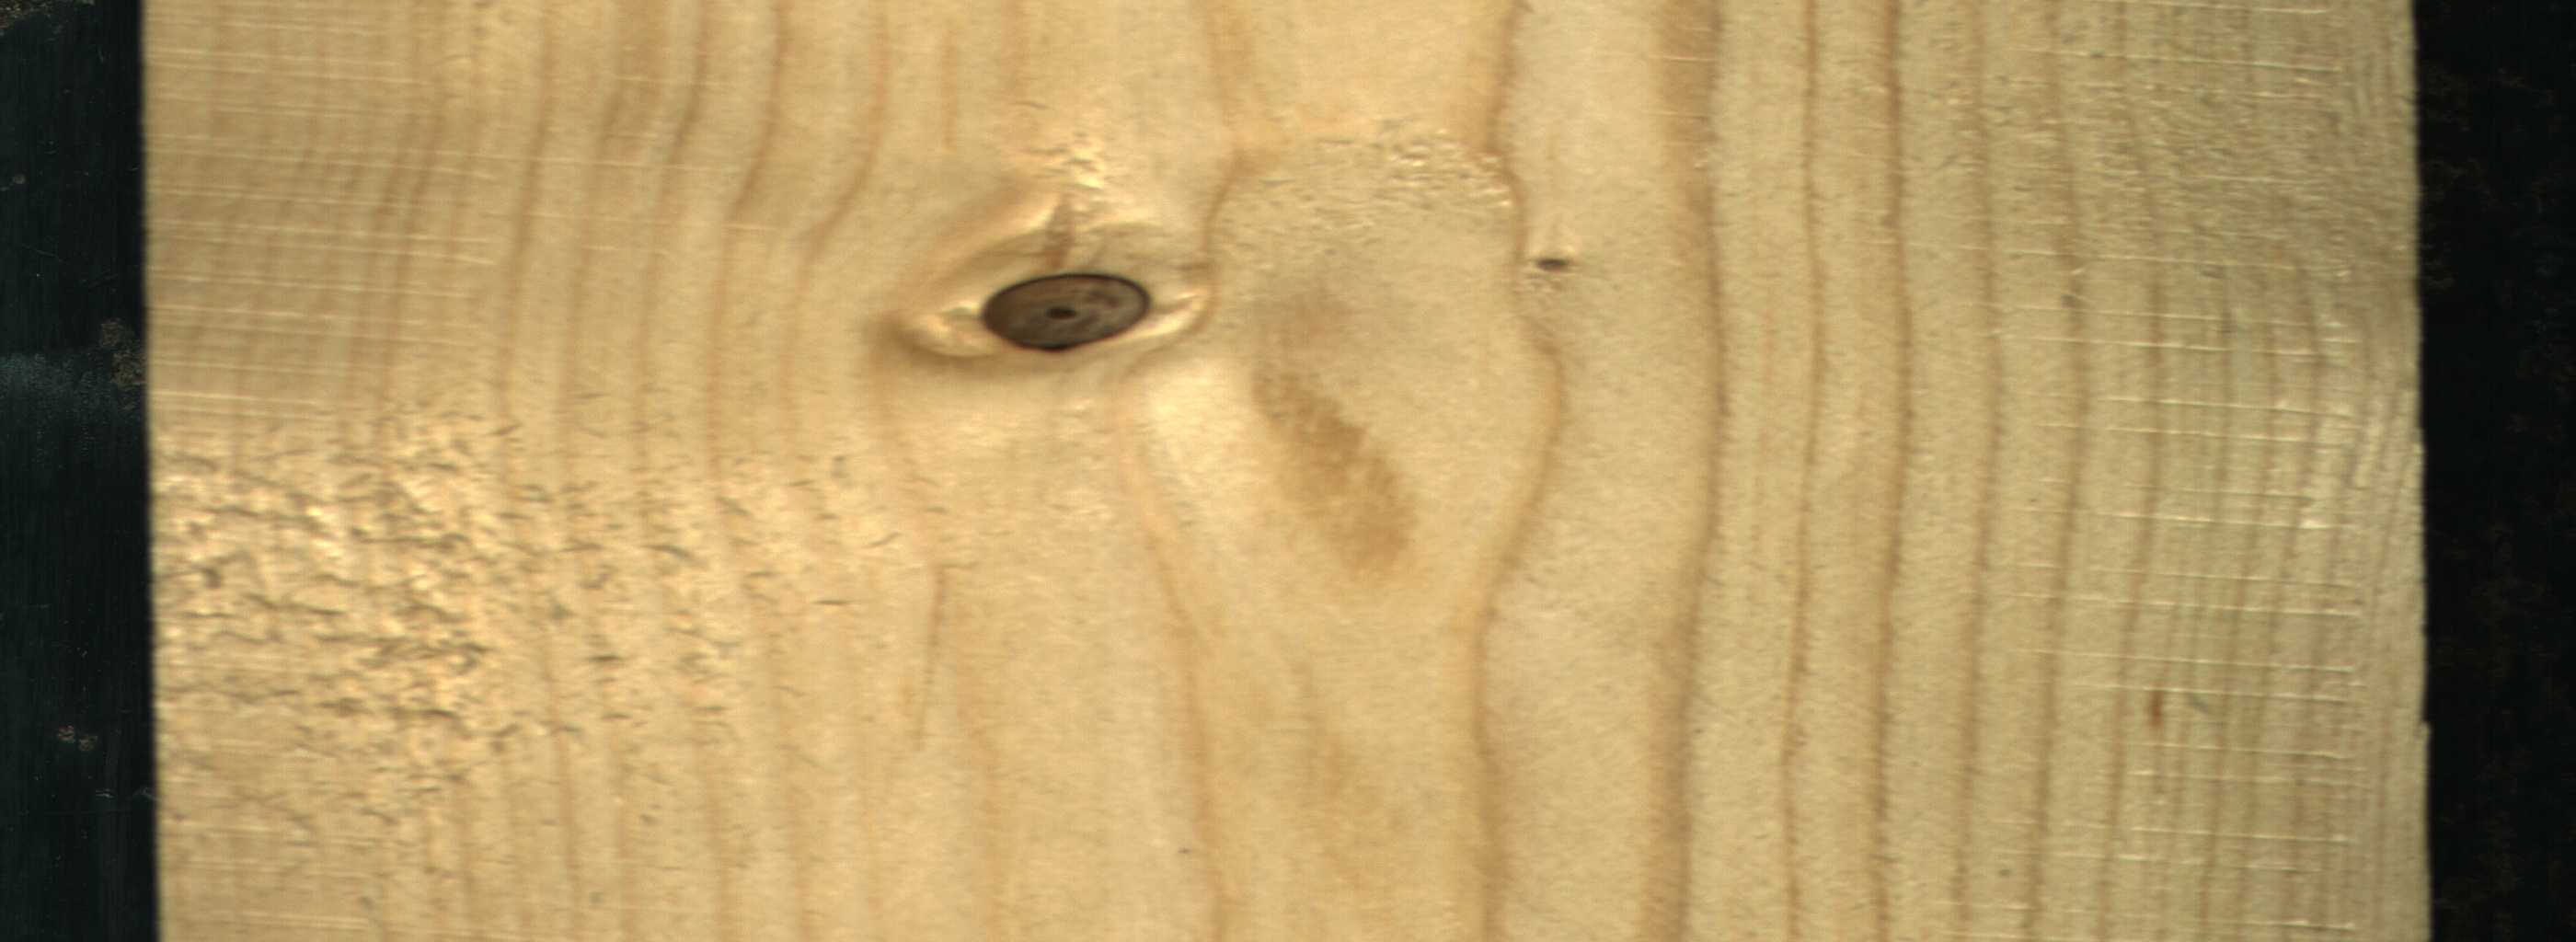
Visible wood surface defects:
Dead_Knot
Live_Knot